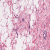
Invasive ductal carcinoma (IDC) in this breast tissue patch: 0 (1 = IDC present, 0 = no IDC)